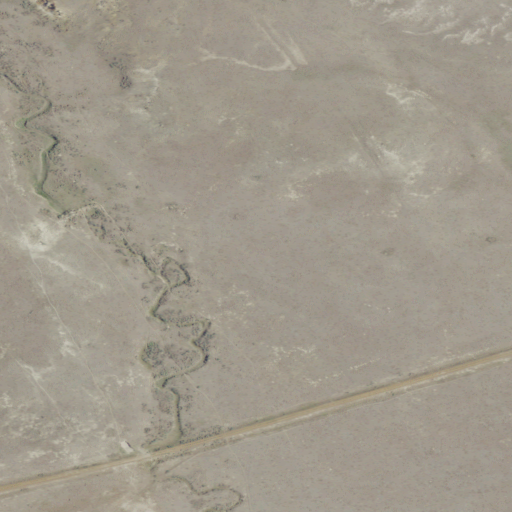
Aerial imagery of valley in Montana named Witchie Coulee containing grassland and open development